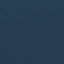
Land use / land cover class: SeaLake